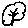
Label: tree